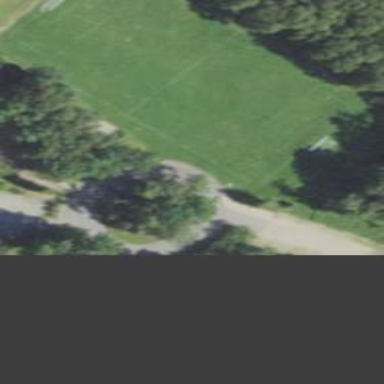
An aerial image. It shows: Pitch used for lacrosse and soccer on leisure land.